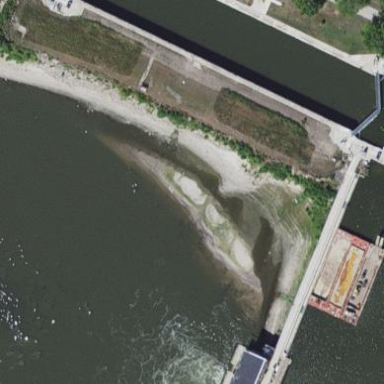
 serving as barrier along the waterfront."